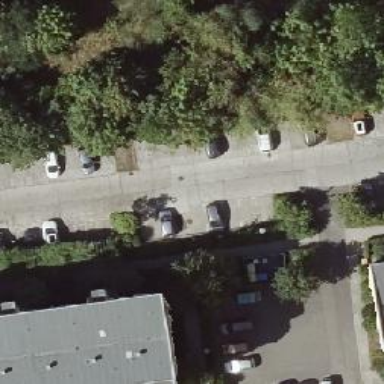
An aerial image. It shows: Parking area with surface.